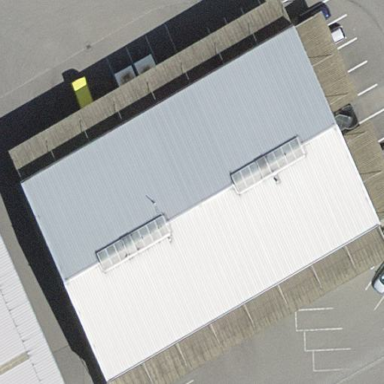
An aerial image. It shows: Industrial building housing shop specializing in tires.